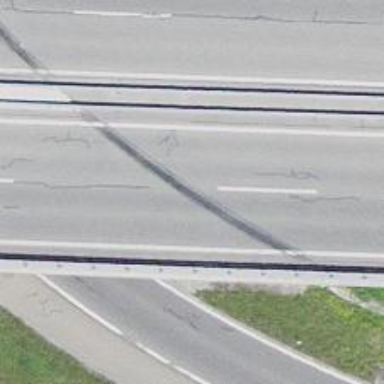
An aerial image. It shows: Motorway bridge.